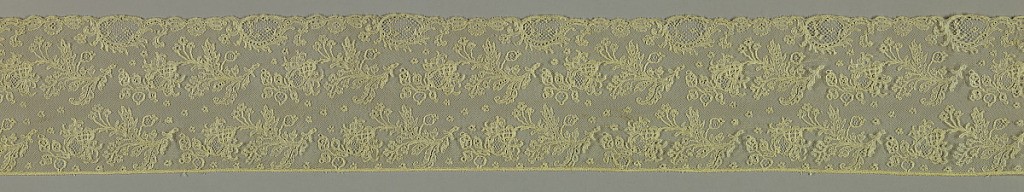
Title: Border
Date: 18th century
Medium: linen Technique: bobbin lace, Mechlin style
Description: Band of Mechlin lace worked with two rows of pomegranate sprays. The ground semé with blossoms. Rococo border forms edge of shallow irregular scallops.